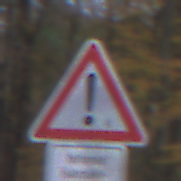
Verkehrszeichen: Gefahrenstelle
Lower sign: HinweiseAufGefahrenDurchVerbaleAngabe7
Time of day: SunriseSunset
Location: Outdoor (Nature)
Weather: PartlyCloudy
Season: Autumn
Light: Natural